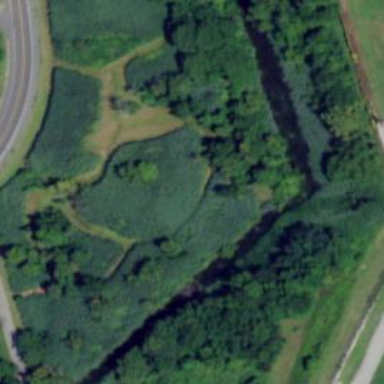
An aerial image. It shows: Reedbed wetland area.